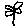
Label: flower